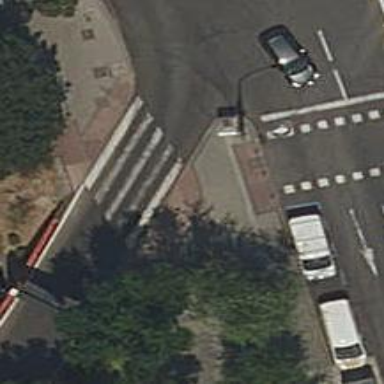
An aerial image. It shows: Crossing with traffic signals.